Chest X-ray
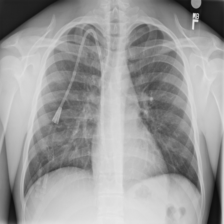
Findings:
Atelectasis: negative
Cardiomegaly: negative
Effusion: negative
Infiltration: negative
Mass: negative
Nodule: negative
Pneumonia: negative
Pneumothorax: negative
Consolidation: negative
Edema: negative
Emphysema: negative
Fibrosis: negative
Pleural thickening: negative
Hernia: negative